Interaction volume radius: 5 \u00c5
Interaction volume height: 45 \u00c5
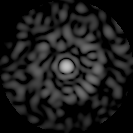
Disorder parameter: 0.8464